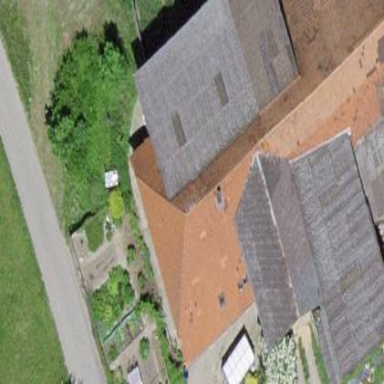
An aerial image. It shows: Farm building.